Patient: sex M, age 51
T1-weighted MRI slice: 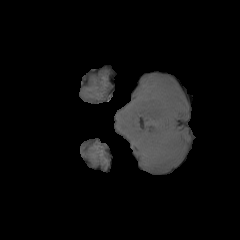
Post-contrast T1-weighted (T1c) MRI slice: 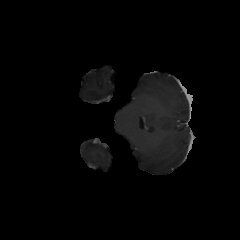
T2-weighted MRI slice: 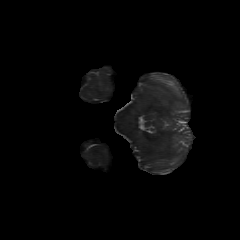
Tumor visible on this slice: no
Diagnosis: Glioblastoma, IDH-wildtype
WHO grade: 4